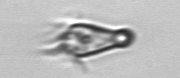
Label: Paratontonia_gracillima